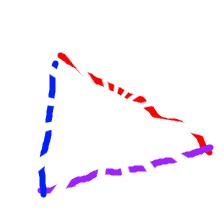
Shape: triangle